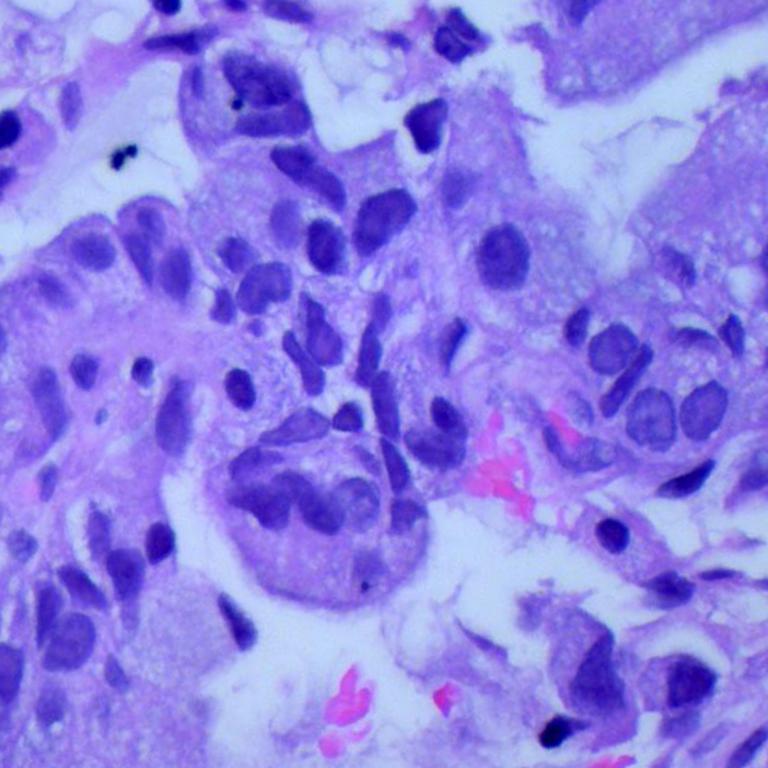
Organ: lung
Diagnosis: adenocarcinomas